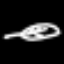
Label: leaf